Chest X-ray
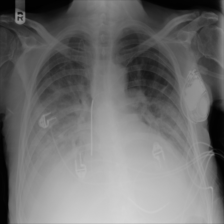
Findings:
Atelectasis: negative
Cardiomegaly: negative
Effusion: negative
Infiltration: negative
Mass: negative
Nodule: negative
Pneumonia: negative
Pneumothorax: negative
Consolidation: negative
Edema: negative
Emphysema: negative
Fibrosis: negative
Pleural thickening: negative
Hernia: negative